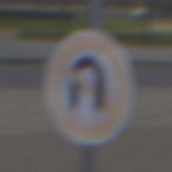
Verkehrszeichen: VerbotWenden
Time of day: MorningAfternoon
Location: Outdoor (Urban)
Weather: PartlyCloudy
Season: NotSpecified
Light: Natural